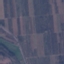
Land use / land cover: PermanentCrop